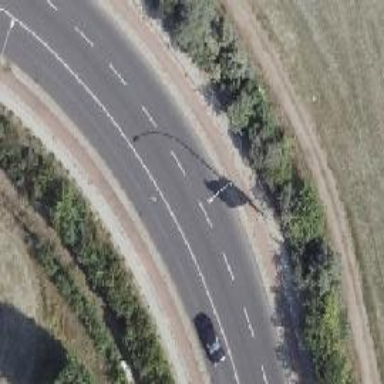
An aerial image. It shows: Cycleway with kerb separator on the left side of the road.